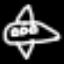
Label: airplane